Question: I have a dark-gray 'JPanel' with a 'JLabel' on it. I set 'new Color(0, 0, 0, .5f)' (tranparent) as the background of the 'JLabel' and I change the text several times using a button. The problem is, everytime the text is changed, the previous text still remains behind the new text. I change the text from "123456789" to "<PHONE>", "12345" and "123". Here is the screenshot:

How do I get rid of this "shadow"?
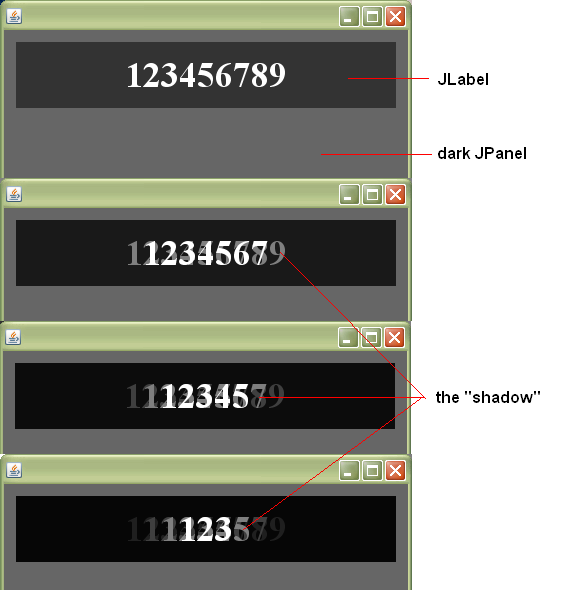
Answer: > I have a dark-gray JPanel with a JLabel on it. I set new Color(0, 0, 0, .5f) (tranparent)
Swing does not support transparent backgrounds.
Swing expects a component to be either:
1. opaque - which implies the component will repaint the entire background with an opaque color first before doing custom painting, or
2. fully transparent - in which case Swing will first paint the background of the first opaque parent component before doing custom painting.
The 'setOpaque(...)' method is used to control the opaque property of a component.
In either case this makes sure any painting artifacts are removed and custom painting can be done properly.
If you want to use tranparency, then you need to do custom painting yourself to make sure the background is cleared.
The custom painting for the panel would be:
'''
JPanel panel = new JPanel()
{
protected void paintComponent(Graphics g)
{
g.setColor( getBackground() );
g.fillRect(0, 0, getWidth(), getHeight());
super.paintComponent(g);
}
};
panel.setOpaque(false); // background of parent will be painted first
'''
Similar code would be required for every component that uses transparency.
Or, you can check out <URL> for custom class that can be used on any component that will do the above work for you.